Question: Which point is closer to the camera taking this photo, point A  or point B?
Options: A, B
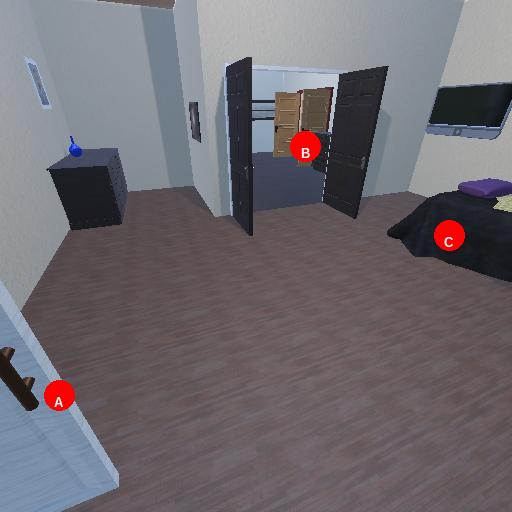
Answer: A